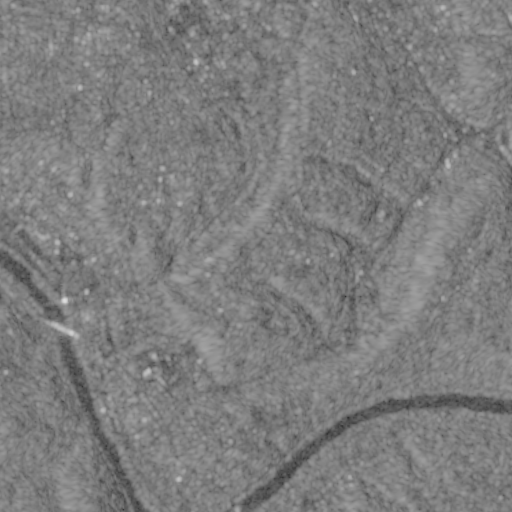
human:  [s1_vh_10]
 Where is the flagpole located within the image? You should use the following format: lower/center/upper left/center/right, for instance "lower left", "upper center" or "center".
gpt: The flagpole is located in the lower left of the image.
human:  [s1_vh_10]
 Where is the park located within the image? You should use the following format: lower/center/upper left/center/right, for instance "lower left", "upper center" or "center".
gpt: There is no park in the image.

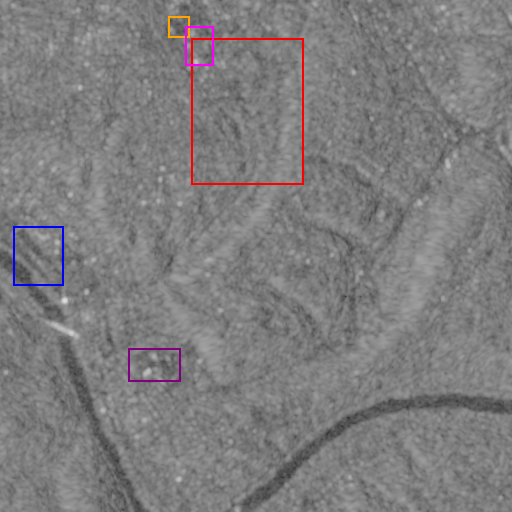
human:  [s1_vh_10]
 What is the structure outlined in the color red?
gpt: The structure outlined in red is a park.
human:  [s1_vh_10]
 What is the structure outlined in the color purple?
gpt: The structure outlined in purple is a parking lot.
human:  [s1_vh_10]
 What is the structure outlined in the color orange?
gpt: The structure outlined in orange is a track.
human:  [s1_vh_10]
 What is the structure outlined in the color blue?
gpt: The structure outlined in blue is a building.
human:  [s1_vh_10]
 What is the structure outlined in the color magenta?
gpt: The structure outlined in magenta is a building.
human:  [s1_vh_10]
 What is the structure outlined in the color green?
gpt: There is no green outline.